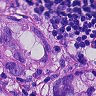
Metastatic tissue present: yes